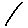
Label: house